Brain MRI, t1w sequence, axial 2D slice.
Patient: age 42, sex F, weight 90 kg, height 1.9 m
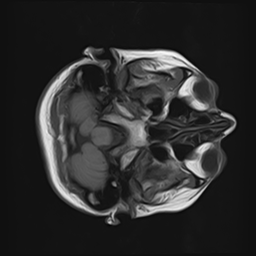